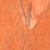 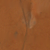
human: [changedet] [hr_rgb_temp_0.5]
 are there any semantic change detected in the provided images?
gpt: There is no change to mention.